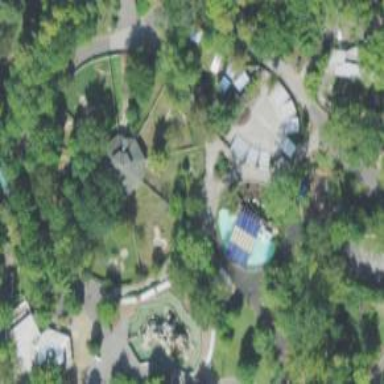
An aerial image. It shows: Attraction spot for tourism.